Question: everyone. I am currently having issue on doing the evaluation of postfix expression in Java and I think everything is alright except the output is not really correct. But never mind, please let me to post all the codes so that all of you can have a look on them. By the way, please be noted that all of you just need to concentrate on TestPalindrome class is enough because I never change the codes for the other classes except the class that I specified just now.
StackInterface defines all the methods that are available to ArrayStack class.
'''
//There is no need to check this.
public interface StackInterface<T> {
/** Task: Adds a new entry to the top of the stack.
* @param newEntry an object to be added to the stack */
public void push(T newEntry);
/** Task: Removes and returns the stackWang top entry.
* @return either the object at the top of the stack or, if the
* stack is empty before the operation, null */
public T pop();
/** Task: Retrieves the stackWang top entry.
* @return either the object at the top of the stack or null if
* the stack is empty */
public T peek();
/** Task: Detects whether the stack is empty.
* @return true if the stack is empty */
public boolean isEmpty();
/** Task: Removes all entries from the stack */
public void clear();
} // end StackInterface
'''
ArrayStack class that is nothing special.
'''
//There is no need to check this.
public class ArrayStack<T> implements StackInterface<T> {
private T[] stack; // array of stack entries
private int topIndex; // index of top entry
private static final int DEFAULT_INITIAL_CAPACITY = 50;
public ArrayStack() {
this(DEFAULT_INITIAL_CAPACITY);
} // end default constructor
public ArrayStack(int initialCapacity) {
stack = (T[]) new Object[initialCapacity];
topIndex = -1;
} // end constructor
public void push(T newEntry) {
topIndex++;
if (topIndex >= stack.length) // if array is full,
doubleArray(); // expand array
stack[topIndex] = newEntry;
} // end push
public T peek() {
T top = null;
if (!isEmpty())
top = stack[topIndex];
return top;
} // end peek
public T pop() {
T top = null;
if (!isEmpty()) {
top = stack[topIndex];
stack[topIndex] = null;
topIndex--;
} // end if
return top;
} // end pop
public boolean isEmpty() {
return topIndex < 0;
} // end isEmpty
public void clear() {
} // end clear
/** Task: Doubles the size of the array of stack entries.
* Refer to Segment 5.18 */
private void doubleArray() {
T[] oldStack = stack; // get reference to array of stack entries
int oldSize = oldStack.length; // get max size of original array
stack = (T[]) new Object[2 * oldSize]; // double size of array
// copy entries from old array to new, bigger array
System.arraycopy(oldStack, 0, stack, 0, oldSize);
} // end doubleArray
} // end ArrayStack
'''
The following class is TestPalindrome class.(The class name may sounds strange because the exercises that I did were all in the same class and I do not post the irrelevant codes in the class.)
'''
import java.util.Scanner;
public class TestPalindrome {
public TestPalindrome() {
}
public static void main(String[] args) {
//P3Q2
StackInterface<Character> myStack = new ArrayStack<Character>();
Scanner scanner = new Scanner(System.in);
int result;
char resultInChar;
System.out.print("Please enter a postfix expresion : ");
String postfix = scanner.nextLine();
for(int i = 0; i < postfix.length(); i++)
{
char postfixChar = postfix.charAt(i);
if(Character.isDigit(postfixChar)) //If postfixChar is a digit, then it will be pushed into the stack.
{
myStack.push(postfixChar);
}
/*(For else statement) First operand will be popped as right operand and second
operand will be popped as left operand if postfixChar is operator such as + .
The calculation of both operands will be carried out based on the operator given.
After this the result of calculation will be pushed back into the stack and the
same things will happen again.*/
else
{
int firstOperand = Character.getNumericValue(myStack.pop()); //To get numeric value of the first character stored.
System.out.println("
The right operand : " + firstOperand);
int secondOperand = Character.getNumericValue(myStack.pop()); //To get numeric value of the second character stored.
System.out.println("The left operand : " + secondOperand);
switch(postfixChar)
{
case '+':
result = secondOperand + firstOperand;
System.out.println("The result is " + result);
resultInChar = (char)result; //Convert the result of calculation back to character data type so that it can be pushed into the stack.
System.out.println("Strange output : " + resultInChar); //Here is where the strange output occurred.
myStack.push(resultInChar);
break;
case '-':
result = secondOperand - firstOperand;
System.out.println("The result is " + result);
resultInChar = (char)result;
myStack.push(resultInChar);
break;
case '/':
result = secondOperand / firstOperand;
System.out.println("The result is " + result);
resultInChar = (char)result;
myStack.push(resultInChar);
break;
case '*':
result = secondOperand * firstOperand;
System.out.println("The result is " + result);
resultInChar = (char)result;
myStack.push(resultInChar);
break;
}
}
}
System.out.println("
The answer of " + postfix + " is " + Character.getNumericValue(myStack.pop())); //To get the final answer in the form of numeric value
}
}
'''
Here is the attachment of the picture to show all the outputs of the program.

Please explain the wrong part as I really cannot figure out why this will happen since 1 + 1 = 2 and the ASCII code of 2 which is 50 should be displayed instead of the weird square symbol.Thanks because spending the valuable time to look into my problem.
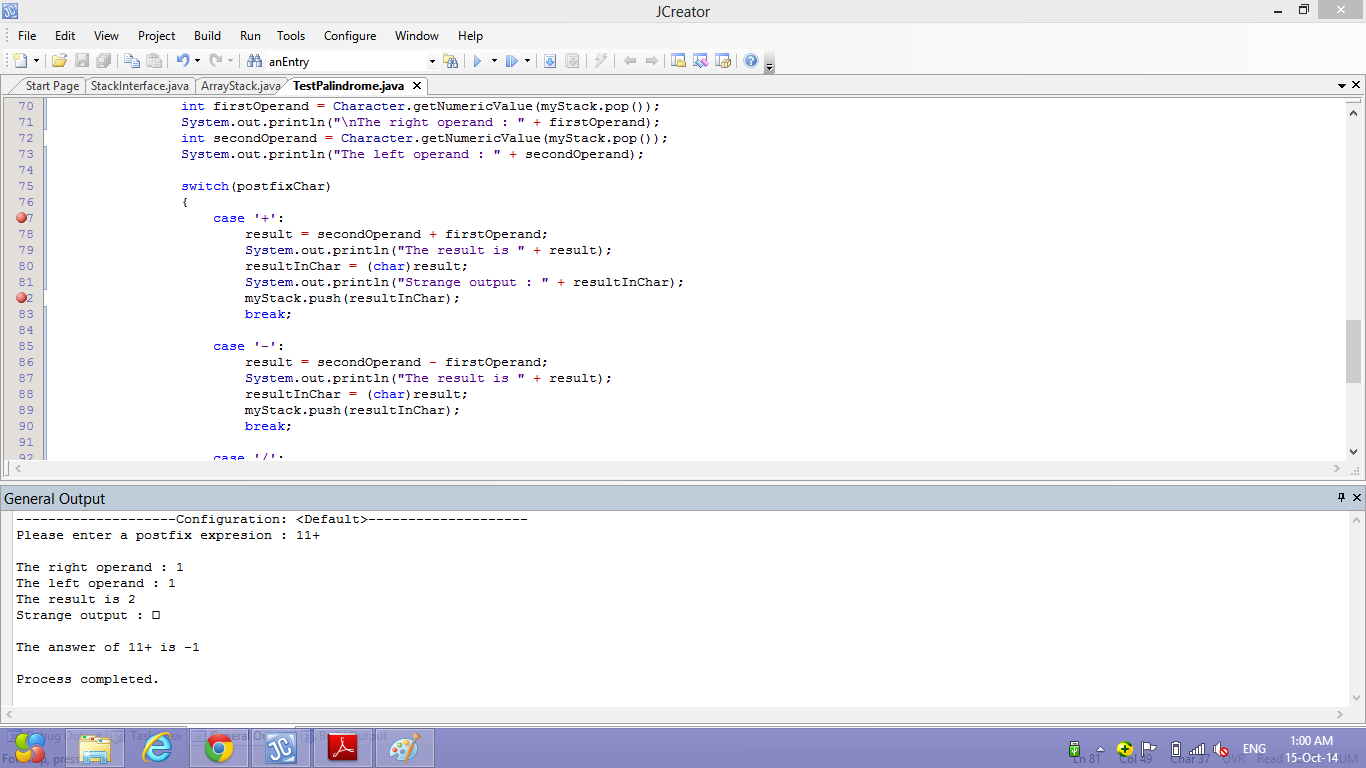
Answer: You say:
> Please explain the wrong part as I really cannot figure out why this
will happen since 1 + 1 = 2 and the ASCII code of 2 which is 50 should
be displayed instead of the weird square symbol.
Yes, 1 + 1 = 2. But if you cast it to a char, it will use ASCII value 2, and not 50. To do that, you should do something like:
'''
resultCharIn = (char) ('0' + result);
'''
In other words: ''0' != 0'.
However, this seems like a wrong approach, because: what if the result is greater than 9. You will need two characters. Maybe you should consider a different design?